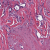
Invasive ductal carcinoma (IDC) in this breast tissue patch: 1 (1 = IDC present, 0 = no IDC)